Field crop: maize
Growth stage: 1
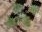
Species: chenopodium